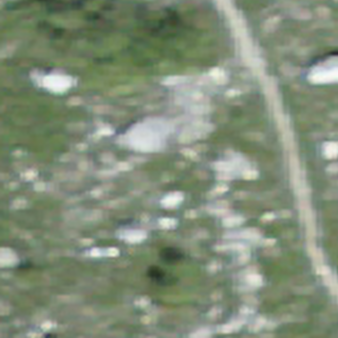
Label: bouldering_area